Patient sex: F
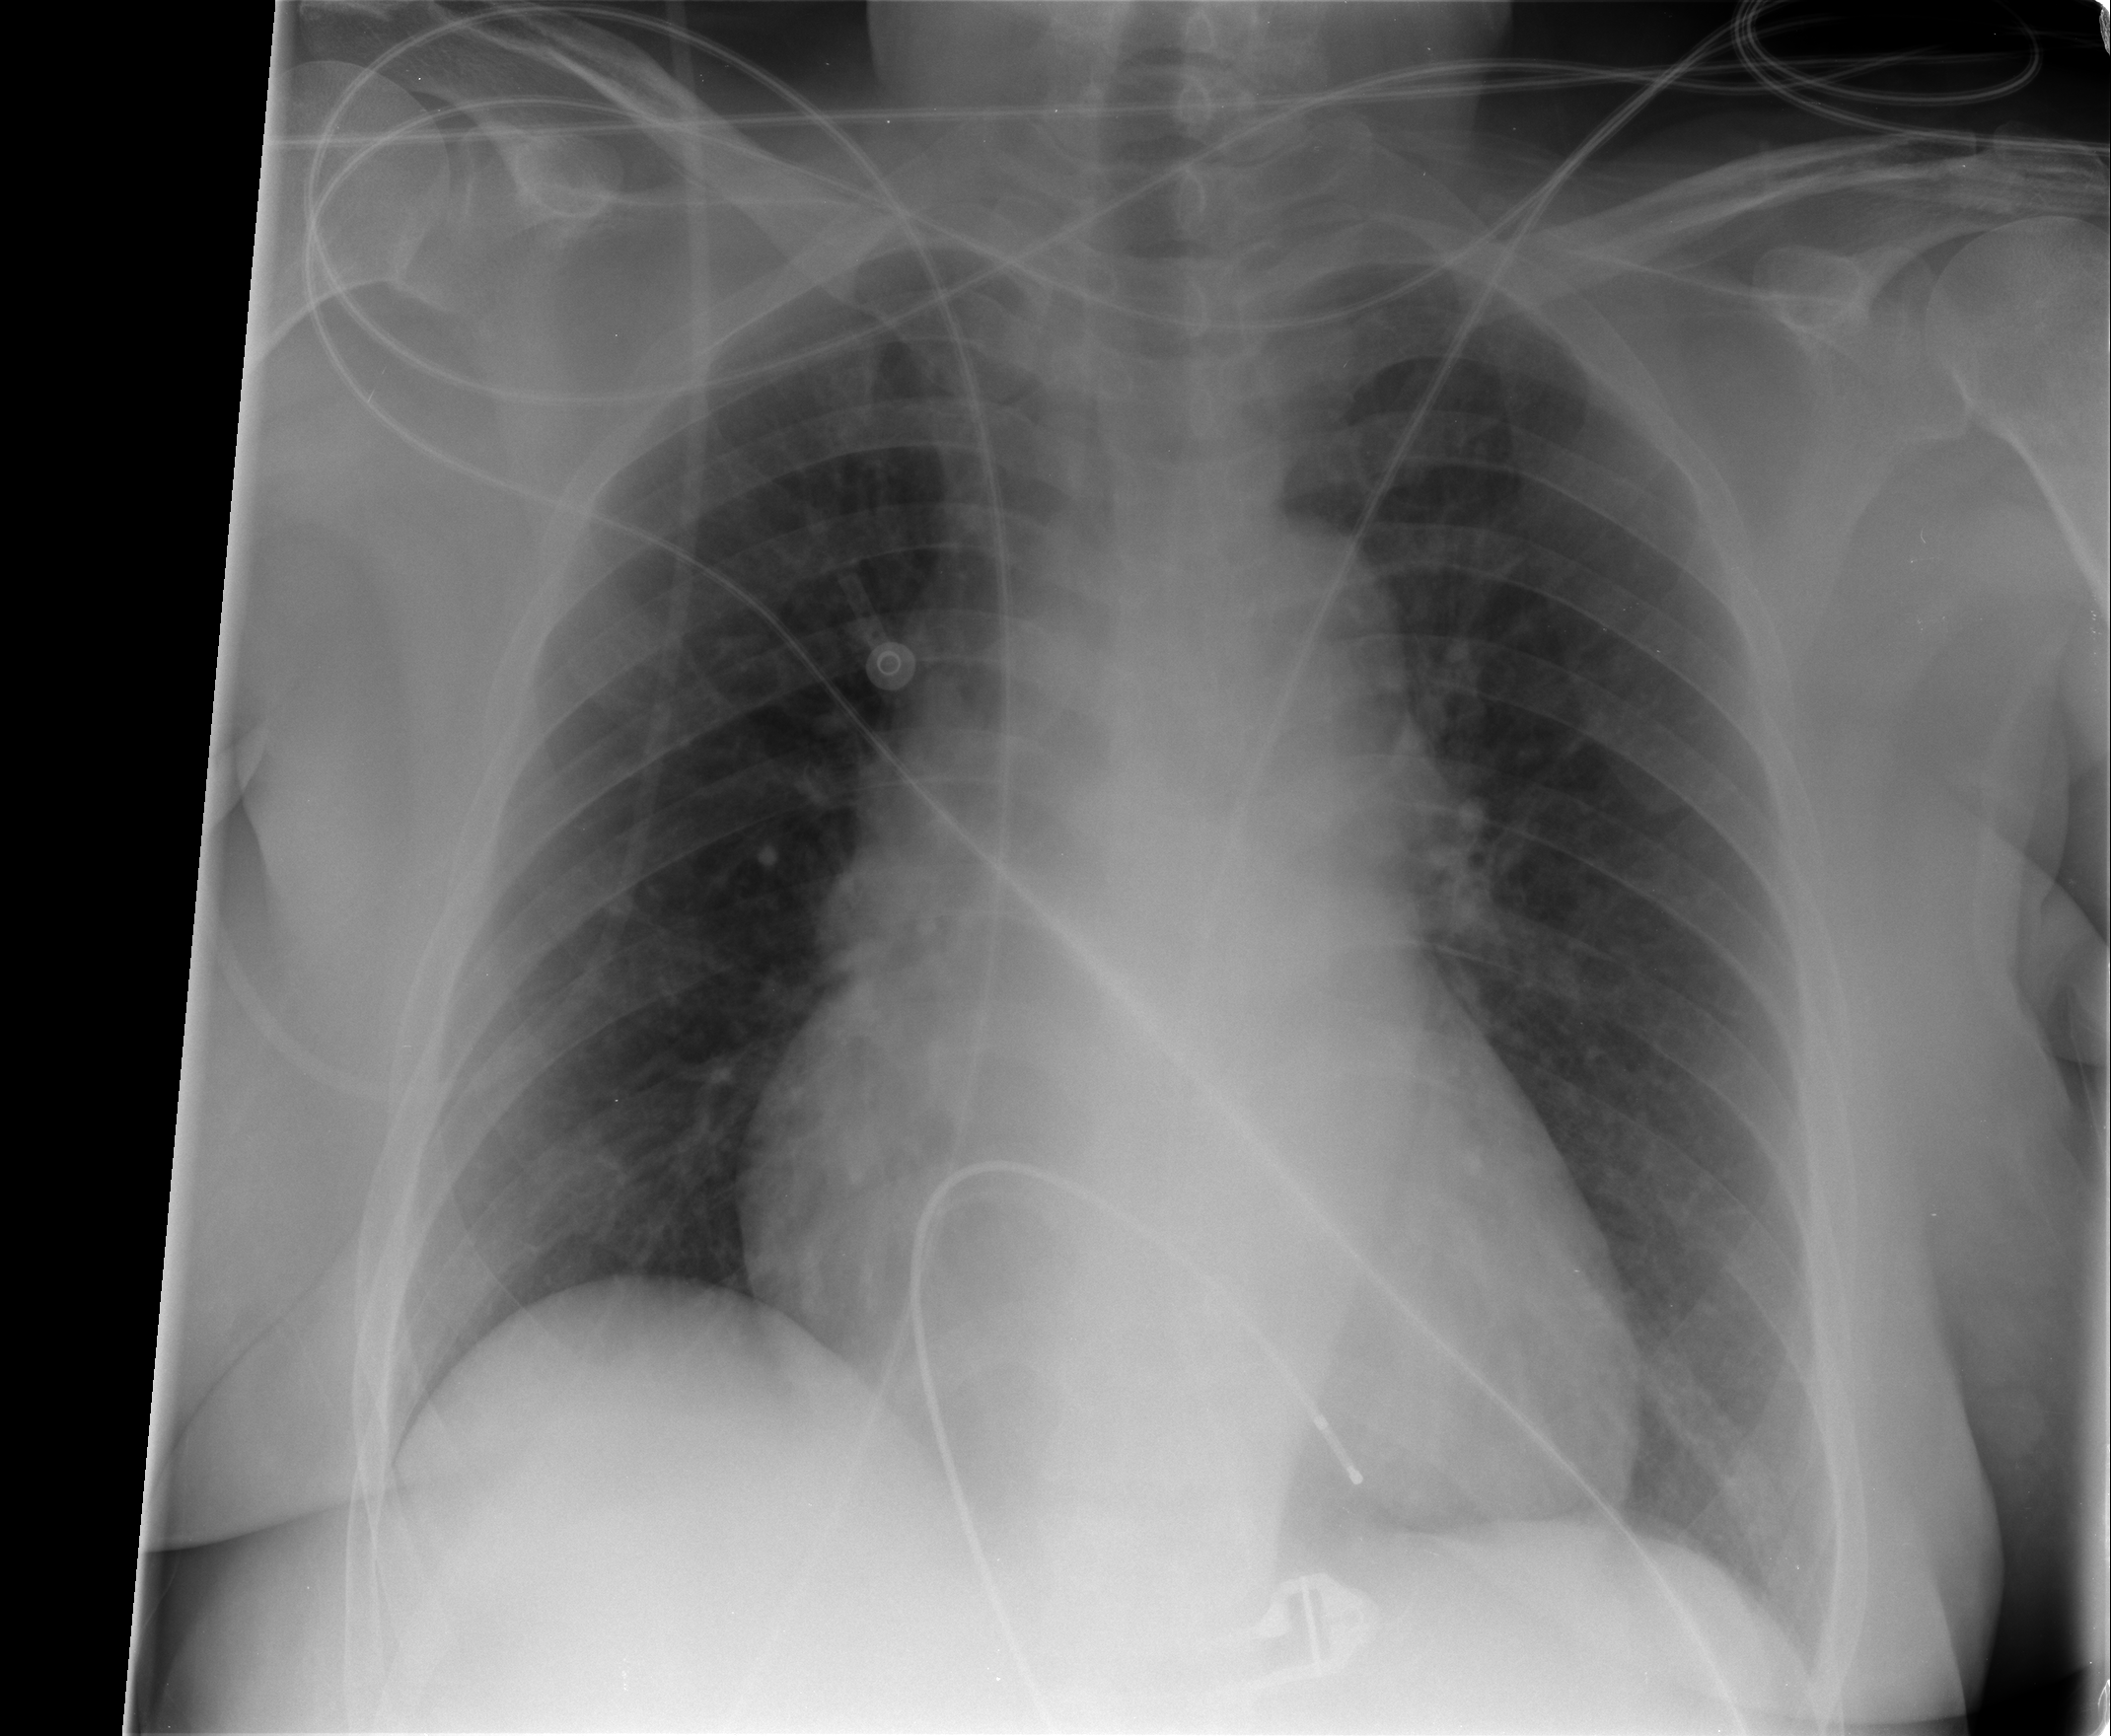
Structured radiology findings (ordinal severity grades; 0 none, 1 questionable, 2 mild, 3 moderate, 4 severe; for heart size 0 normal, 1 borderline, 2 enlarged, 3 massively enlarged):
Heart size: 3
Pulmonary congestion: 2
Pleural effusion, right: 0
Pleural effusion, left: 0
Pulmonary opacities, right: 0
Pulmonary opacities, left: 0
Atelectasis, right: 0
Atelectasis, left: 0